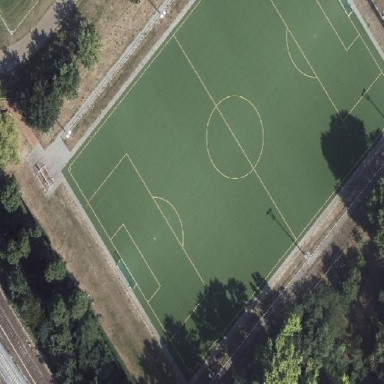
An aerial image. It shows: Soccer pitch with artificial turf for leisure sports activities.